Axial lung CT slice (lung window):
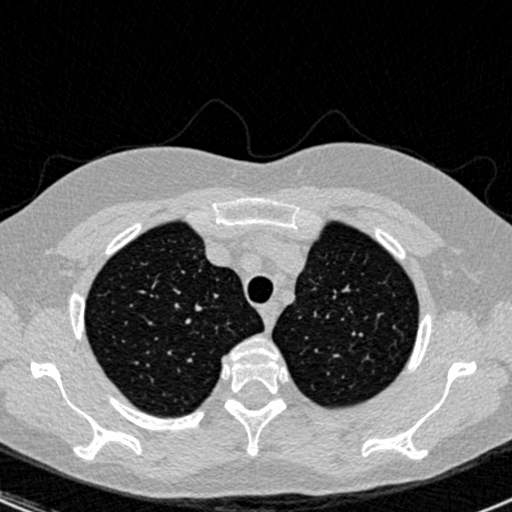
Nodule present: no